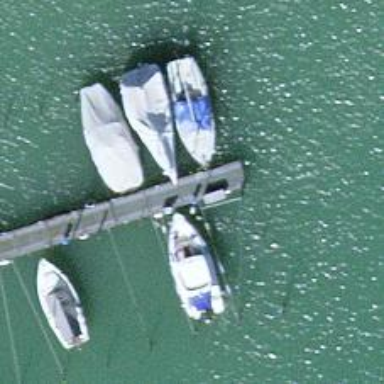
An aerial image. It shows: Man-made pier.